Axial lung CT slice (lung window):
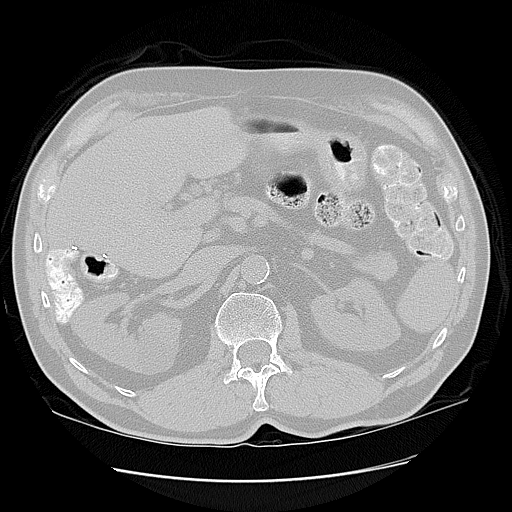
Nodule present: no